Question: In the github mac app i am trying to change the default directory of one of my repo's. In the settings screen I only see a place to change the remote repo.

Where do I need to go to change the default location? Sorry if it is very obvious.
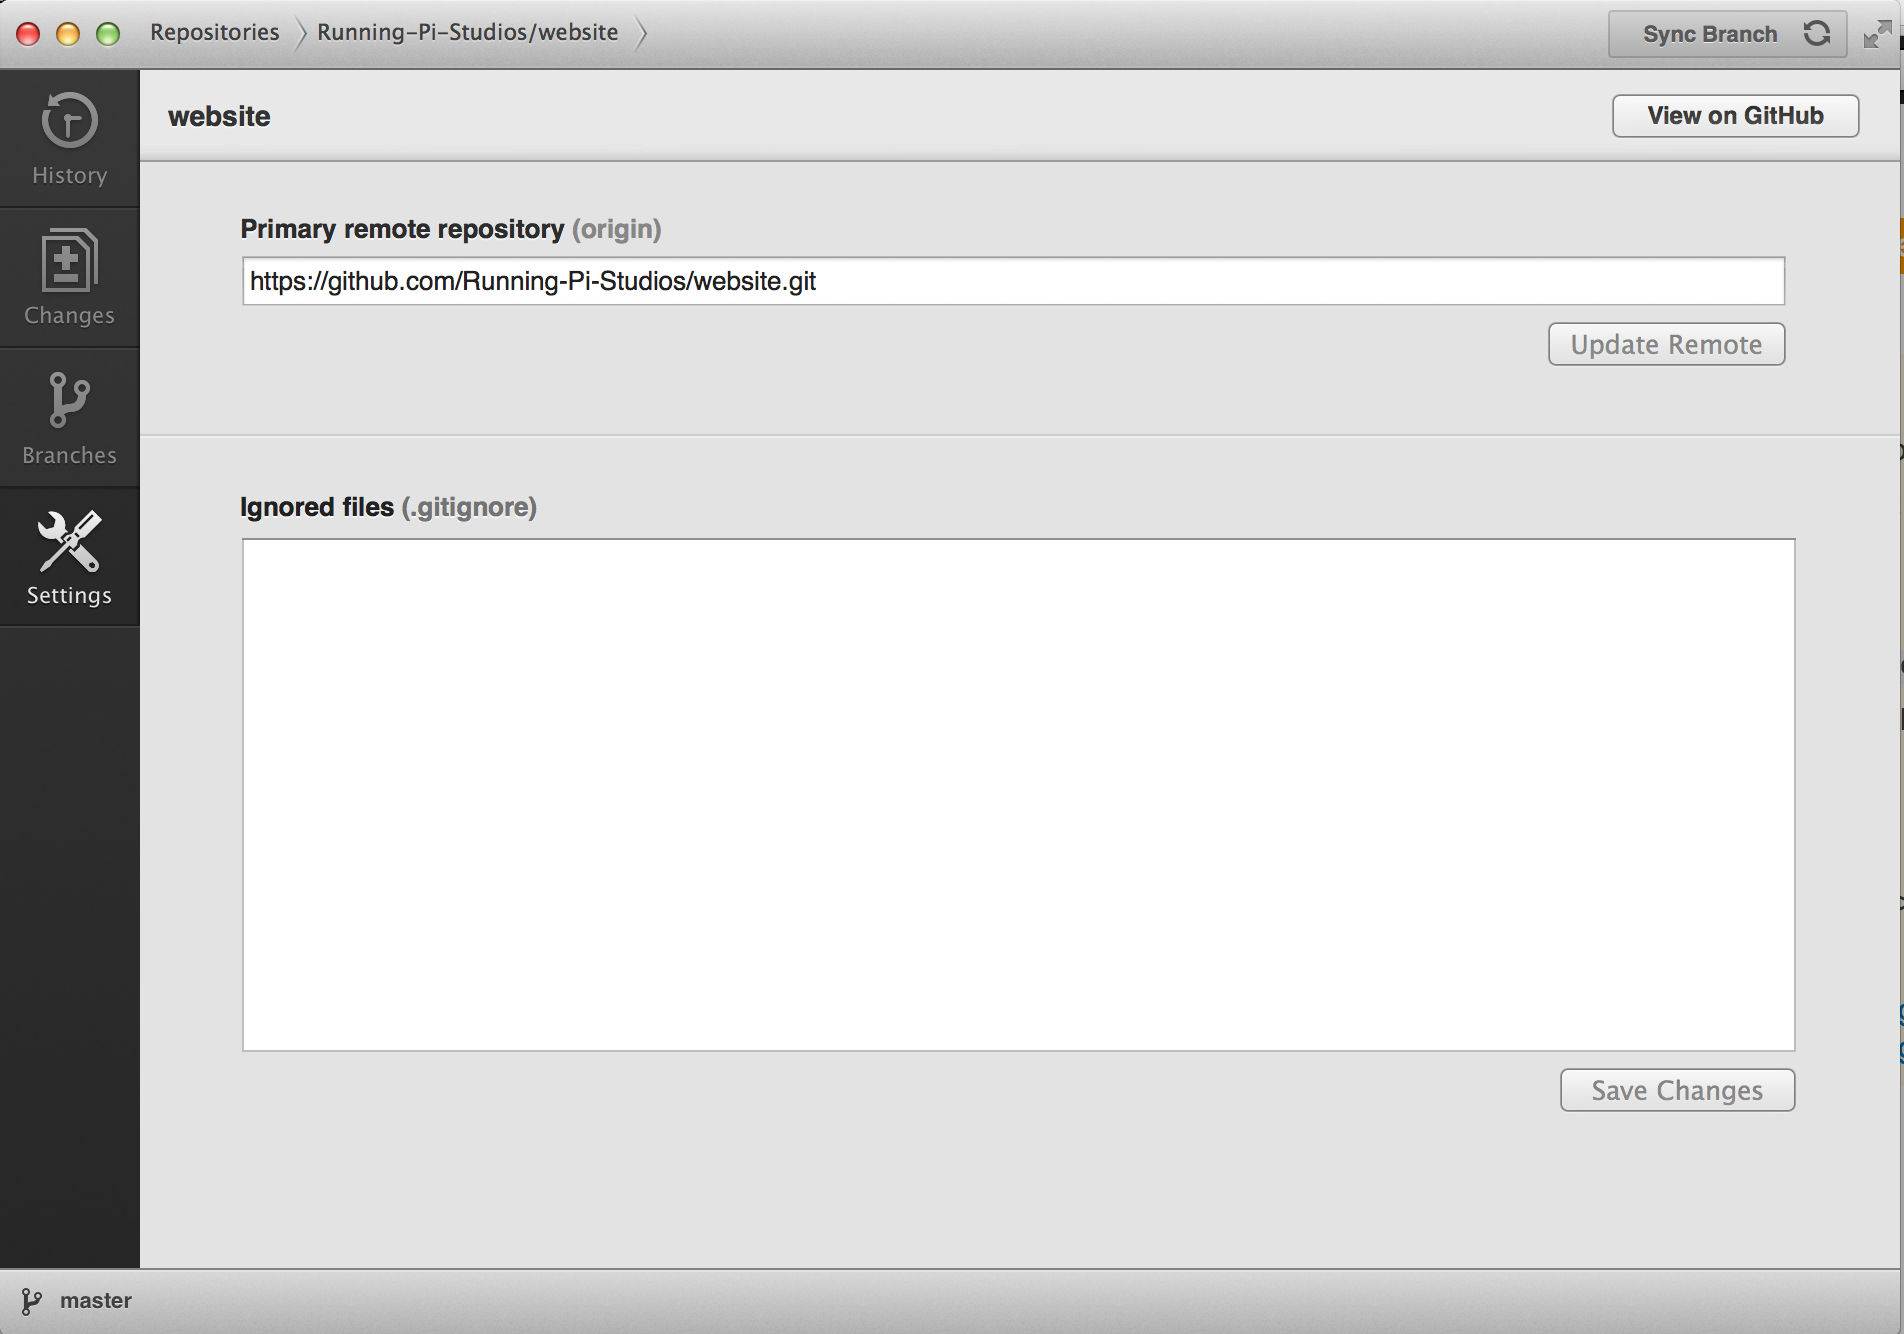
Answer: So after some trial and error I figured out how to change the location after you have set it up. Apparently it is as easy as just moving the folder that contains the .git. So for example I just moved the website folder into a new directory and the GitHub app was able to track the movement.
Edit 1: The move does not always stick so you might have to try a couple of times.